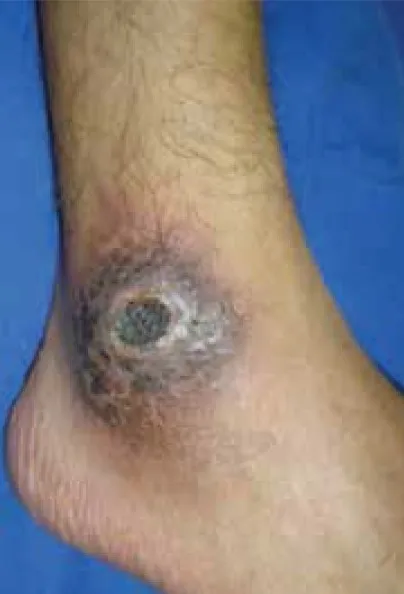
(Patient #4).
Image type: medical_photograph (skin_photograph)